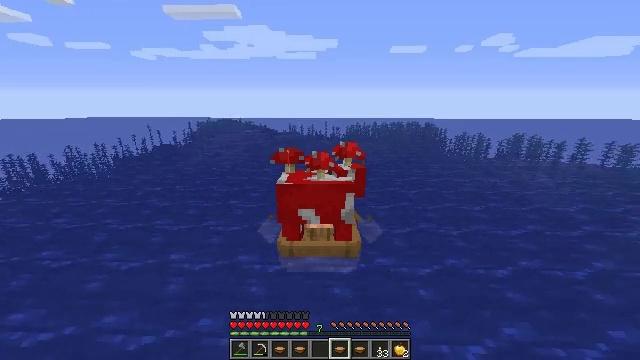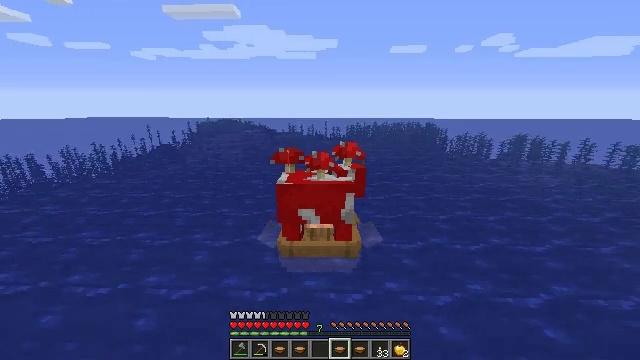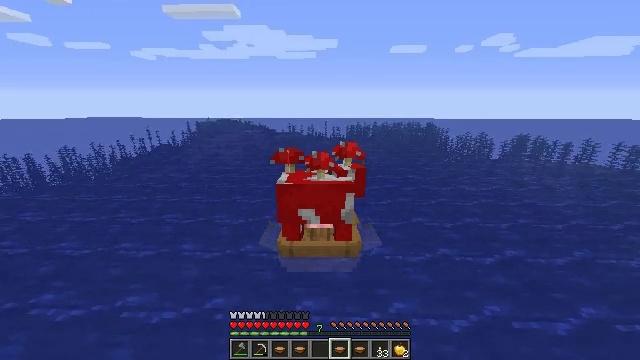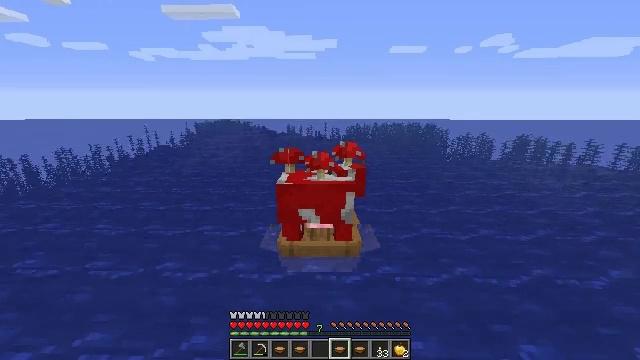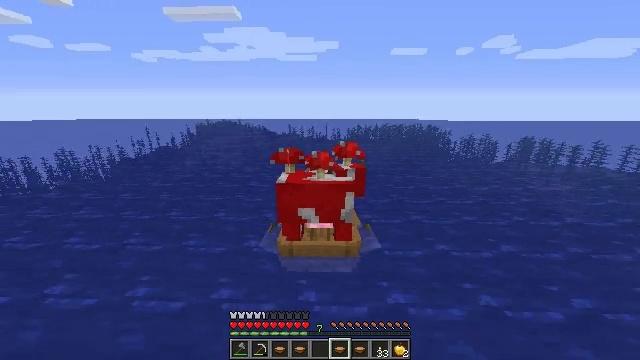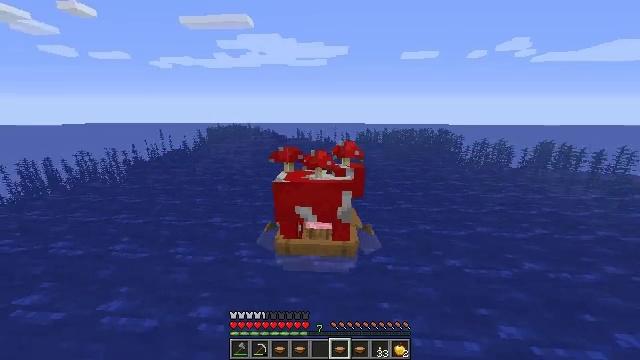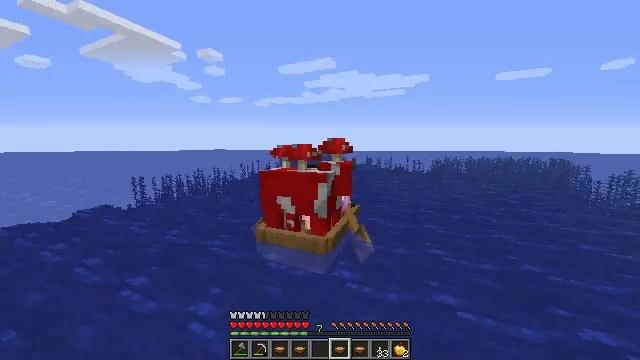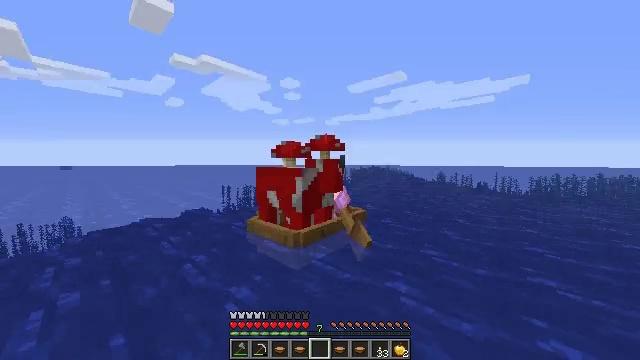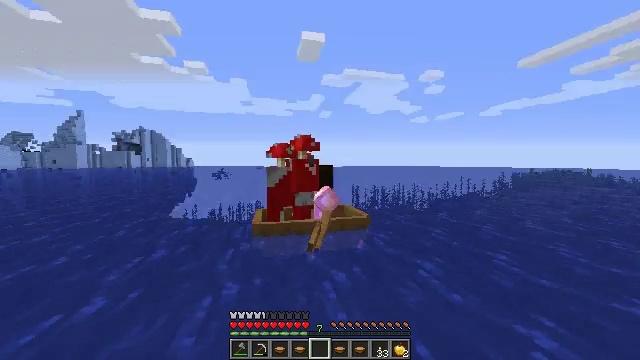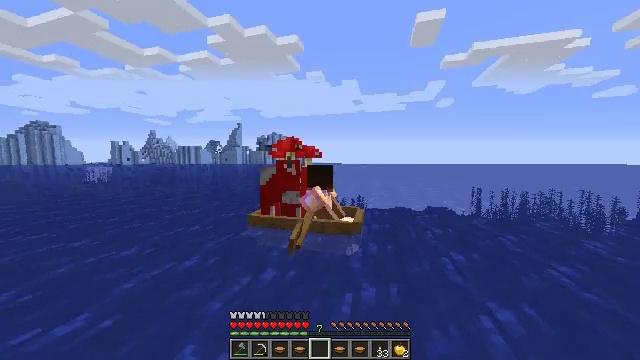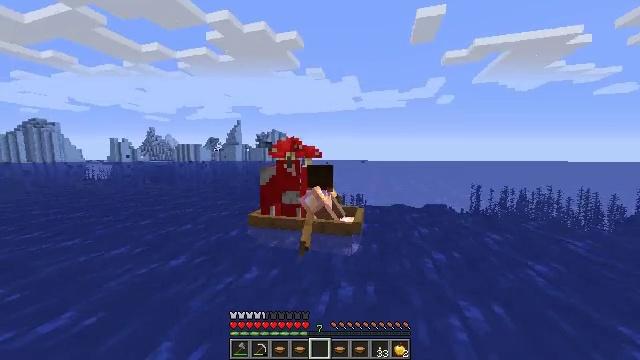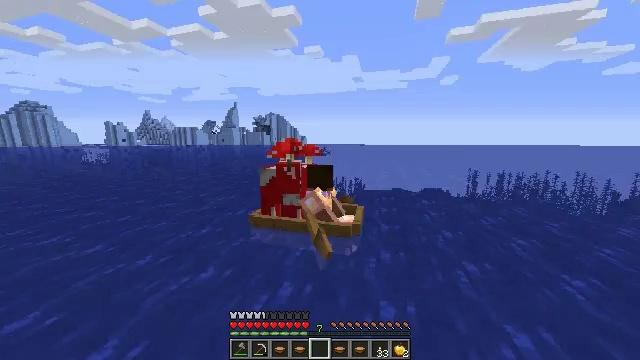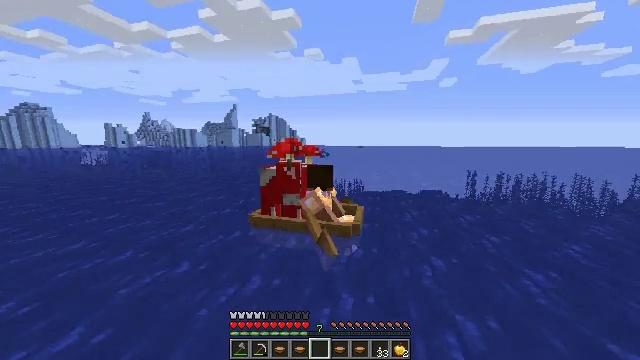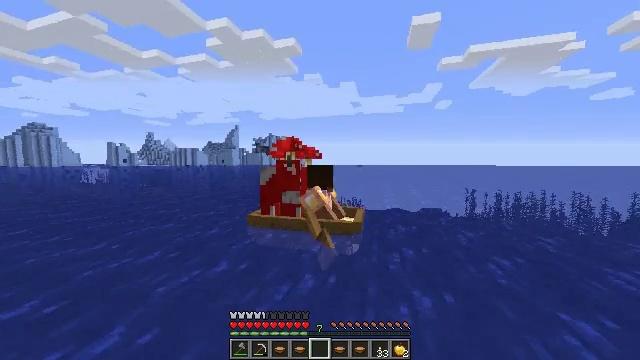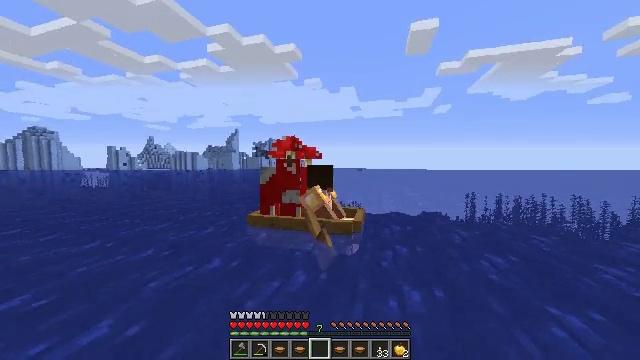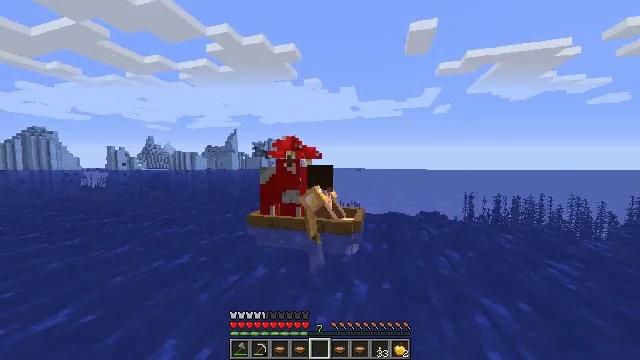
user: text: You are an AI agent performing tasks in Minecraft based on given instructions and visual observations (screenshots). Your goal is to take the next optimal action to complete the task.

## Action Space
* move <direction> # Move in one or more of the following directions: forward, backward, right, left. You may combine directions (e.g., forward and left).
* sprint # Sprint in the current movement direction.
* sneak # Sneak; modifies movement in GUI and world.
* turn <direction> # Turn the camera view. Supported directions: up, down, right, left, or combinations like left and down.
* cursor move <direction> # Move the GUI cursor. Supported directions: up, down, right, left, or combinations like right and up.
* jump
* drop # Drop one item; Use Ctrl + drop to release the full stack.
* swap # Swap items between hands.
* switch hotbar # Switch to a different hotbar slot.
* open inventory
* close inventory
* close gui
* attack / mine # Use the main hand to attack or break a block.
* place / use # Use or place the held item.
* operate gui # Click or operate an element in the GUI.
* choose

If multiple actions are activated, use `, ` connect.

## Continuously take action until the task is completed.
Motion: motion action
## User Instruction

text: Remove a mushroom stew from the inventory.
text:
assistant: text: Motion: move forward, sprint
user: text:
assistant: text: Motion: move forward, sprint
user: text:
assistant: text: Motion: move forward
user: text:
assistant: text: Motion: move forward
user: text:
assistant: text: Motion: move forward, turn left and up
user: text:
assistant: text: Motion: move forward, turn left and up
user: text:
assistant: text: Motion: move forward, turn left and up
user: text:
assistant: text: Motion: move forward, sprint, turn left
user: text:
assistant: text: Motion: move forward, sprint, turn left
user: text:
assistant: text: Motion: move forward, sprint, turn left
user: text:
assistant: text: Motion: move forward, sprint, turn left and down
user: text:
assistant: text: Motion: move forward, sprint, turn left
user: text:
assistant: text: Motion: move forward, sprint, turn left and up
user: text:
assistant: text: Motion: move forward, sprint, turn left and up
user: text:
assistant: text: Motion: move forward, sprint
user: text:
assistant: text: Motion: move forward, sprint
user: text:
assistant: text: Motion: move forward, sprint, turn right and up
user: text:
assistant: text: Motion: move forward, sprint, turn right
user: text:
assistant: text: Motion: move forward, sprint
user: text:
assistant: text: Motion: move forward, sprint, turn right
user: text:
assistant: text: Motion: move forward, sprint, turn right and up
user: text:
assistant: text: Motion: move forward, sprint, turn right and up
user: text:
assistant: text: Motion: move forward, sprint, turn right
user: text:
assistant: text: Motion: move forward, sprint, turn right
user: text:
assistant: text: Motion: move forward, sprint, turn right
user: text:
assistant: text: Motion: move forward, sprint, turn right and down
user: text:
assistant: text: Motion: move forward, sprint, turn right and down
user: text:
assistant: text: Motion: move forward, sprint, turn right and down
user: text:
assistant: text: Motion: move forward, sprint, turn right and down
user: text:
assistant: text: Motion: move forward, sprint, turn right and down